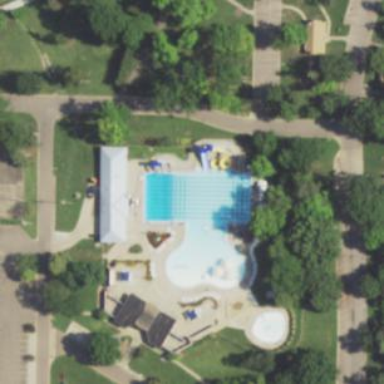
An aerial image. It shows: Swimming pool area designated for leisure and sport.